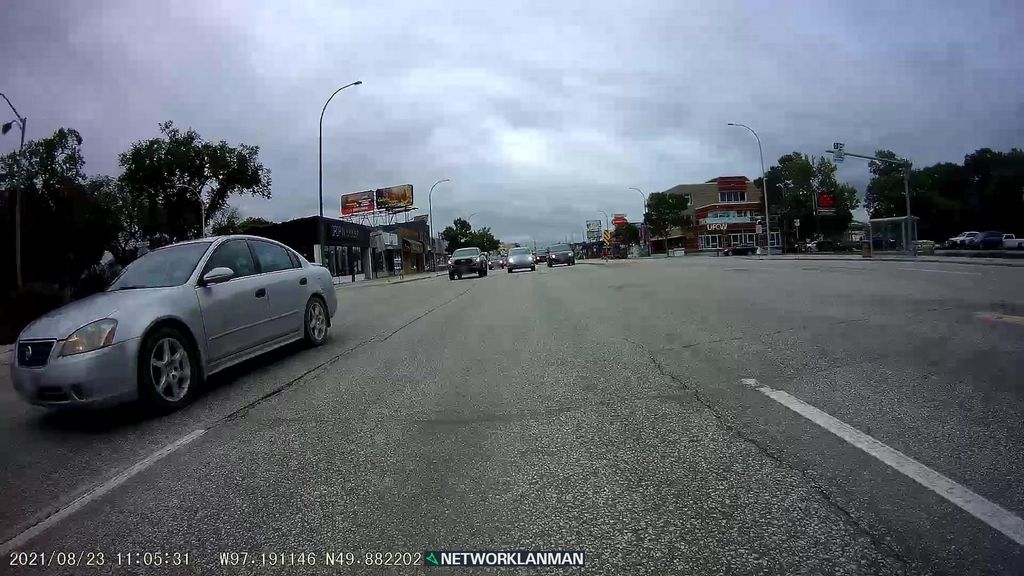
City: winnipeg